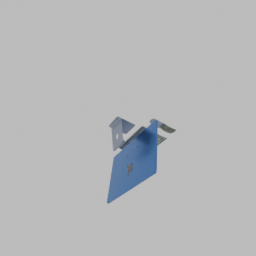
Label: electronics